Aerial crown-view tile of a tropical tree (Barro Colorado Island, Panama), acquired 20250616:
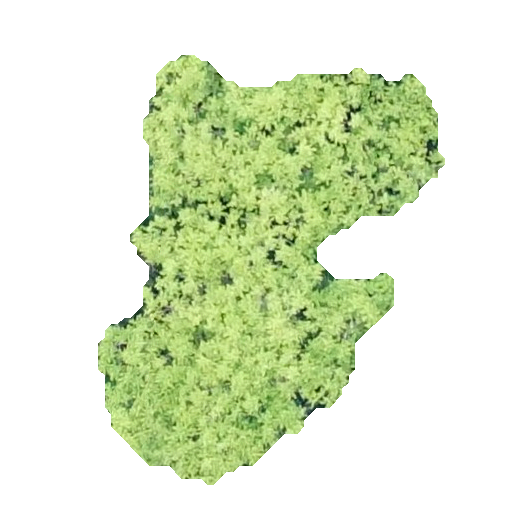
Species: Spondias mombin
GBIF accepted scientific name: Spondias mombin
Crown area: 134.694 m²